Question:
Assume this script:
'''
private static DatabaseReference;
mUserDatabase = FirebaseDatabase.getInstance().getReference("Users");
Query firebaseSearchQuery = mUserDatabase.child("service").orderByChild("serviceName").startAt(searchText).endAt(searchText+"");
FirebaseRecyclerAdapter<Workers, WorkerViewHolder> firebaseRecyclerAdapter = new FirebaseRecyclerAdapter<Workers, WorkerViewHolder>(
Workers.class,
R.layout.search_result_layout,
WorkerViewHolder.class,
firebaseSearchQuery
) {
@Override
protected void populateViewHolder(WorkerViewHolder viewHolder, Workers model, int position) {
viewHolder.setDetails(model.getName(), model.getEmail());
}
};
'''
What will be the query for finding users email by searching child of child's value (hardware) ?
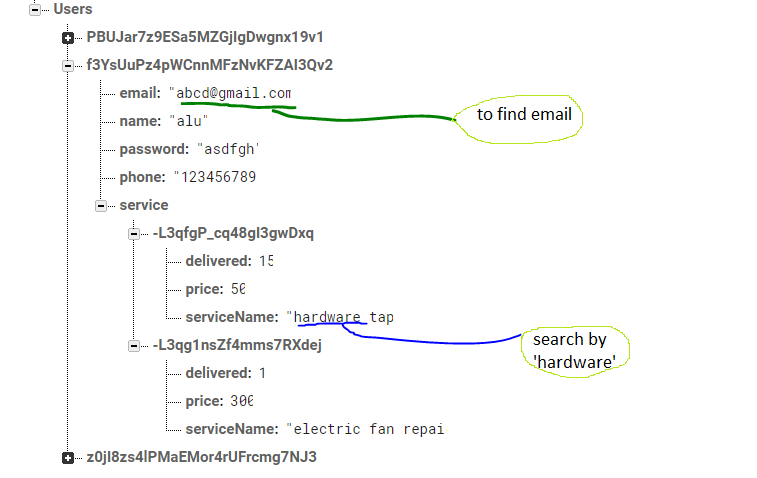
Answer: There is no way to achieve this using this database structure.
First of all between 'Users' node and 'service' node there is another node, named 'userId', which does not appear in any reference. Between the 'service' node and the child 'serviceName' there is another node, 'serviceId' node, which is the unique key generated by the 'push()' method. I also don't see where are you looping to get those childrens. But these are not the actual problems.
In such cases as yours, you need to use a tehnique named in Firebase, denormalization and for that I recomend you see this tutorial, <URL>, for a better understanding.
So in your case, you need to create another node that will host only the services, so you can simply create a query. Unfortunately, Firebase does not allow you to query after multiple fields, so this is your only choice.